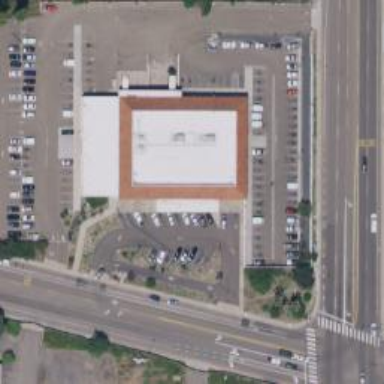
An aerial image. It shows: Post office.